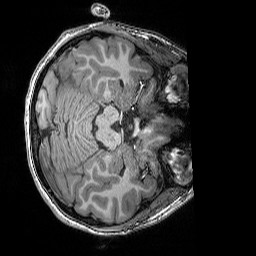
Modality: T1w
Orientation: axial
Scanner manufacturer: siemens
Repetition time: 2.25 s
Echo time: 0.00418 s